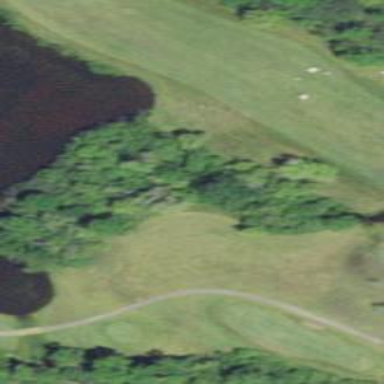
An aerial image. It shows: Grassy area designated as golf fairway.